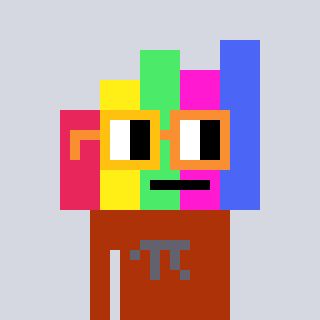
a pixel art character with square yellow and orange glasses, a bar chart-shaped head and a hotbrown-colored body on a cool background